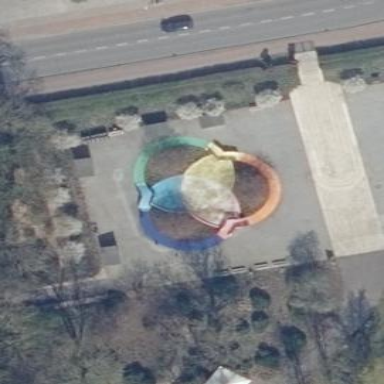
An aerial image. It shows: Fountain.